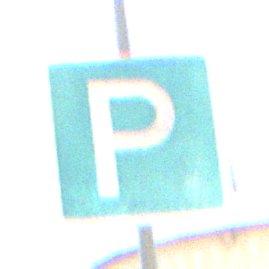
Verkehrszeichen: Parken
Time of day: Midday
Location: Outdoor (Suburban)
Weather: PartlyCloudy
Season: NotSpecified
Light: Natural